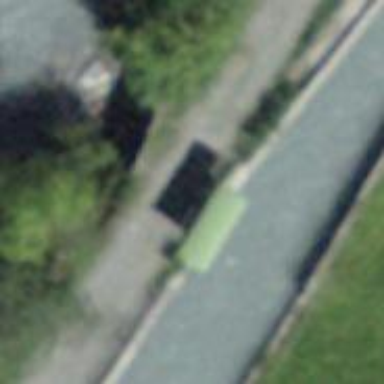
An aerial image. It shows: Tunnel under canal.